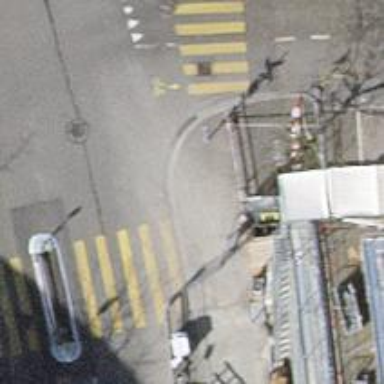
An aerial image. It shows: Kerb serving as barrier.